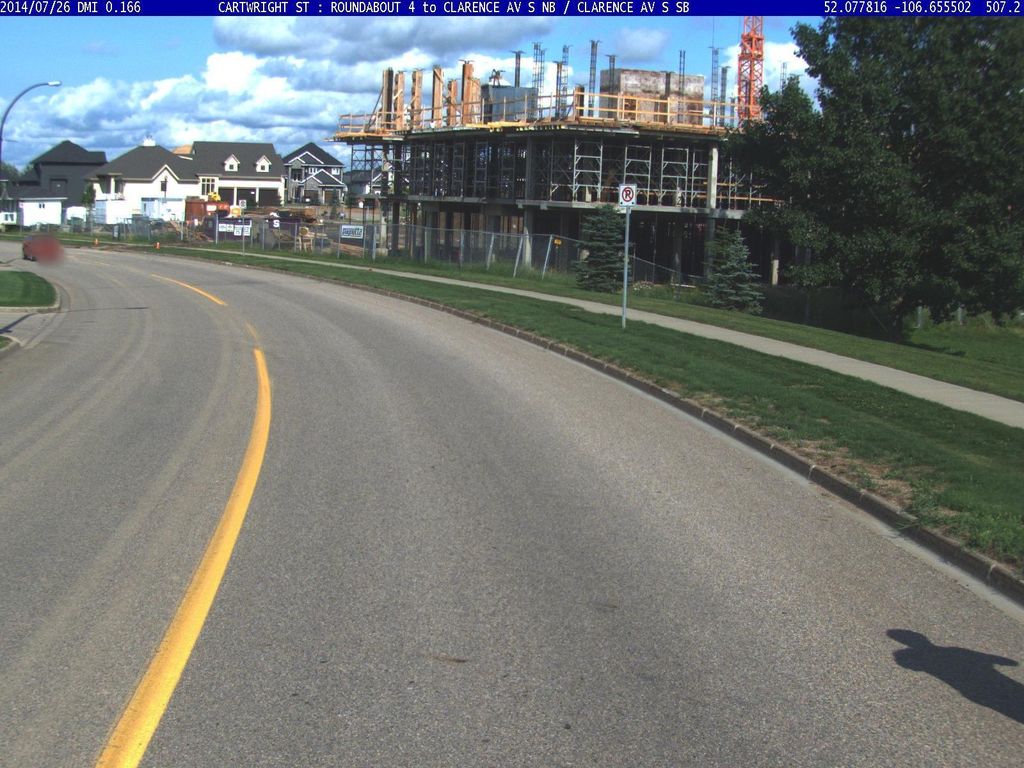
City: saskatoon